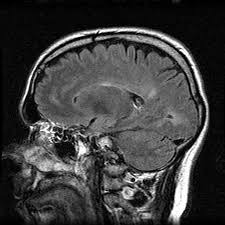
Label: notumor